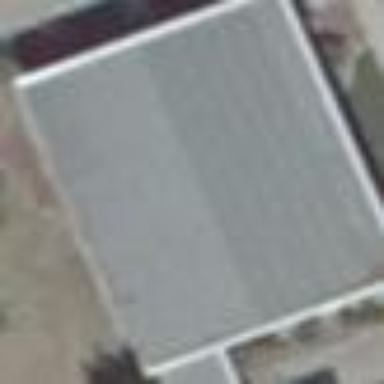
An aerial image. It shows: Commercial building.